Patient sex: F
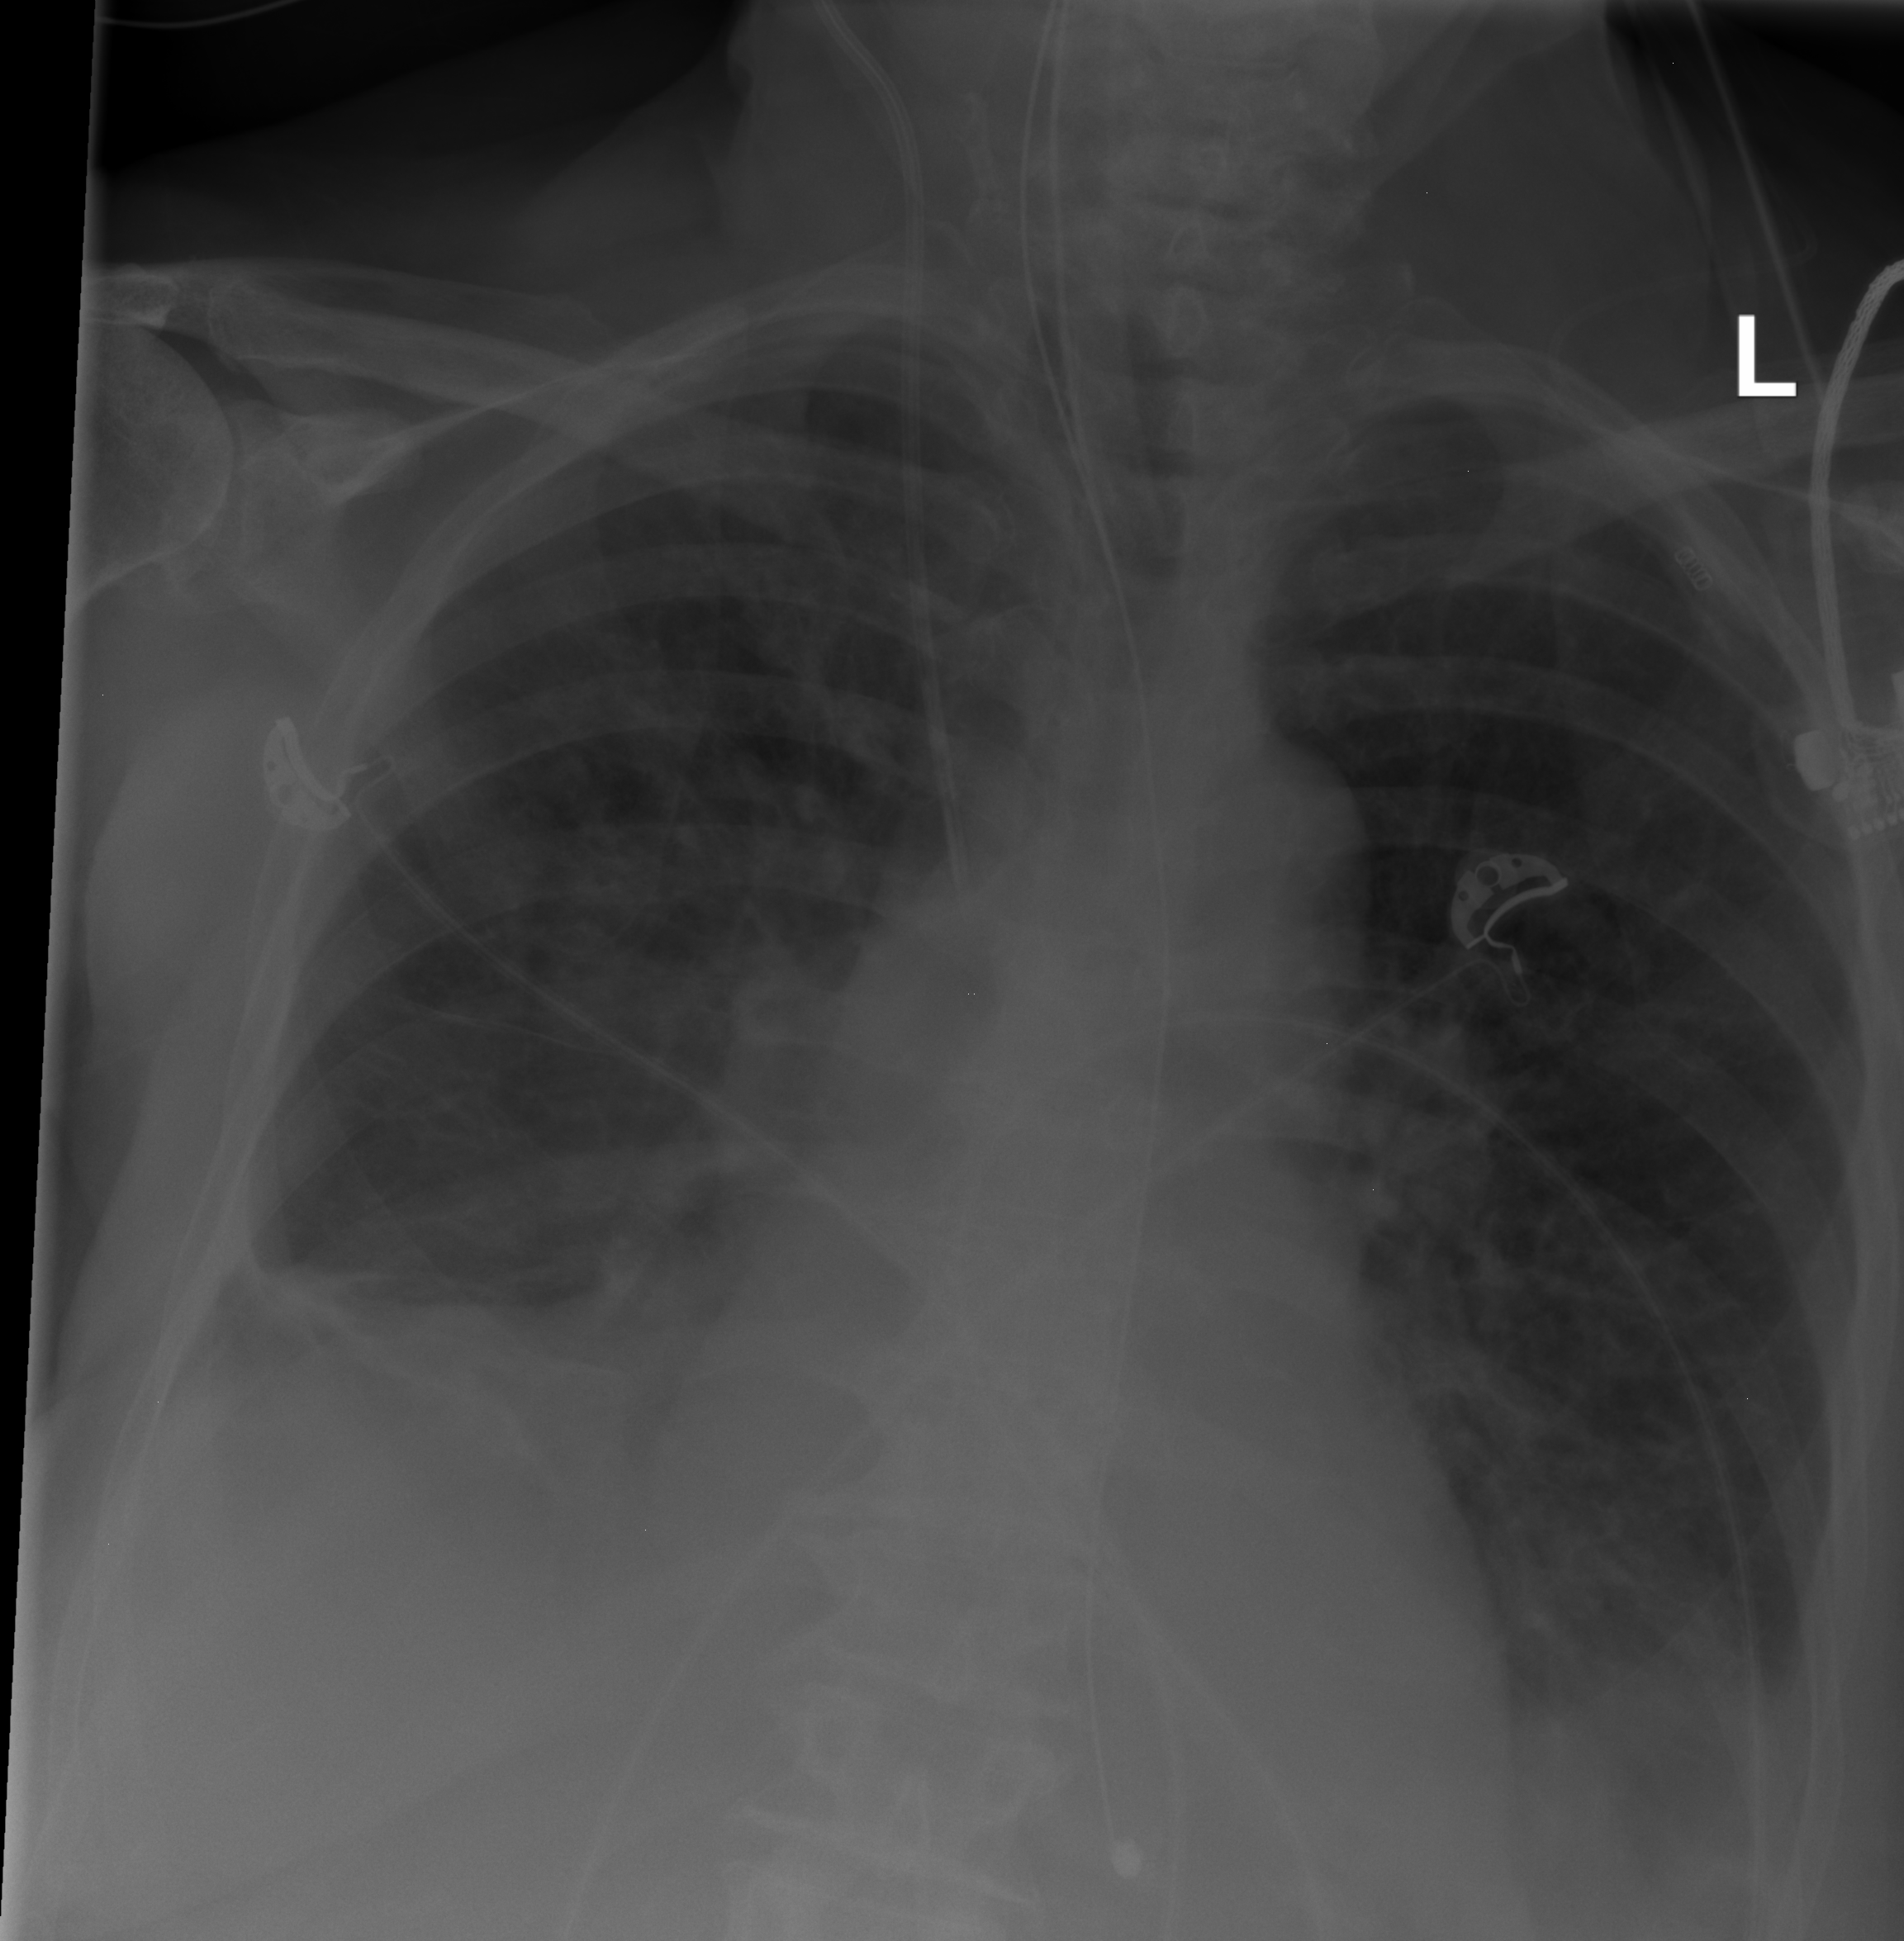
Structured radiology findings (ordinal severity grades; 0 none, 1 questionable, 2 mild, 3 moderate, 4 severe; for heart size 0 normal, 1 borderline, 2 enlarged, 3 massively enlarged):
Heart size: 0
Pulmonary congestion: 2
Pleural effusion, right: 2
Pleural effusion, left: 2
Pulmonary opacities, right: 0
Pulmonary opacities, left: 0
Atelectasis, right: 2
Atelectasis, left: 2